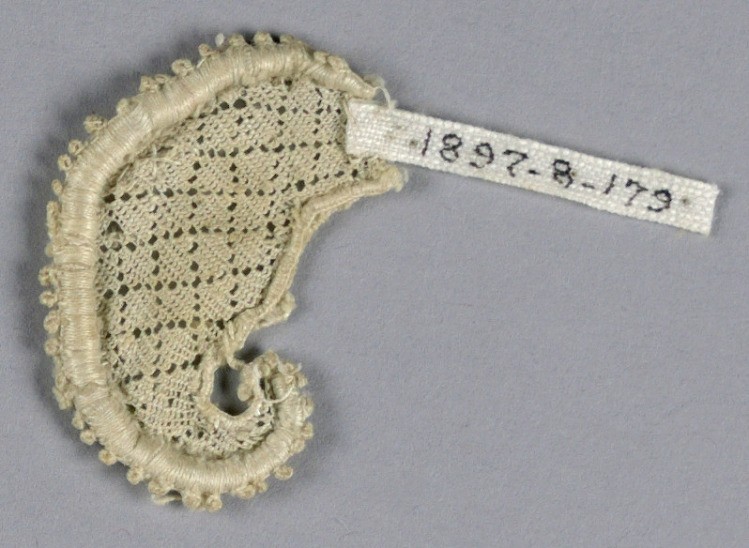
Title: Fragment
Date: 17th century
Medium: linen Technique: needle lace
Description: Fragment with a curving leaf motif in a diamond diaper pattern and picot edge.